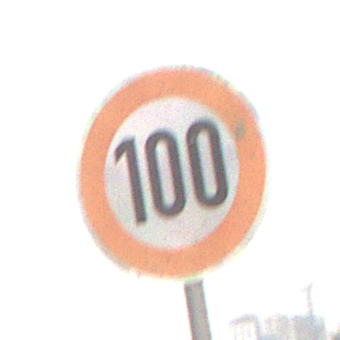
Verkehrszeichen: Geschwindigkeit100
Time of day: MorningAfternoon
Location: Outdoor (Suburban)
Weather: Overcast
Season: NotSpecified
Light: Natural